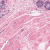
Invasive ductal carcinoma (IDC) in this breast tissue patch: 0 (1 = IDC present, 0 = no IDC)